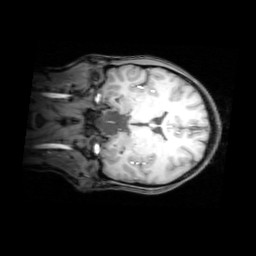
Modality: T1w
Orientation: coronal
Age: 21
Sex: female
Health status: healthy
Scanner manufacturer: philips
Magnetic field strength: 3 T
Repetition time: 0.012 s
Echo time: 0.0037 s